Aerial crown-view tile of a tropical tree (Barro Colorado Island, Panama), acquired 20250317:
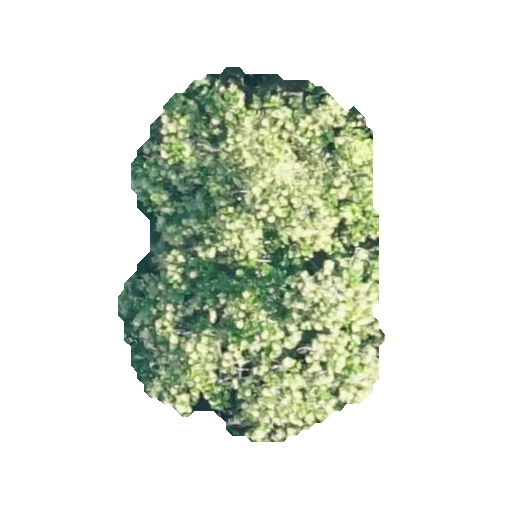
Species: Anacardium excelsum
GBIF accepted scientific name: Anacardium excelsum
Crown area: 115.481 m²